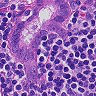
Metastatic tissue present: yes